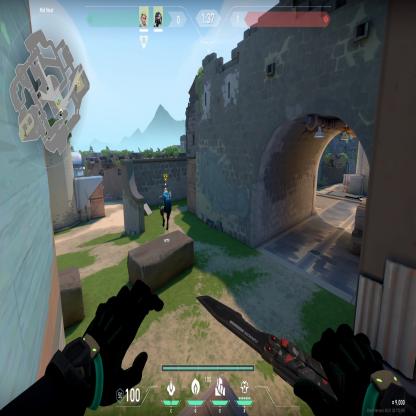
Label: teammate